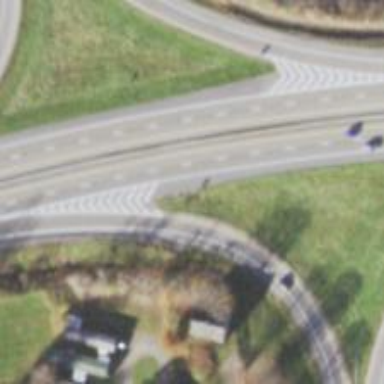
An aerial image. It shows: Asphalt motorway.